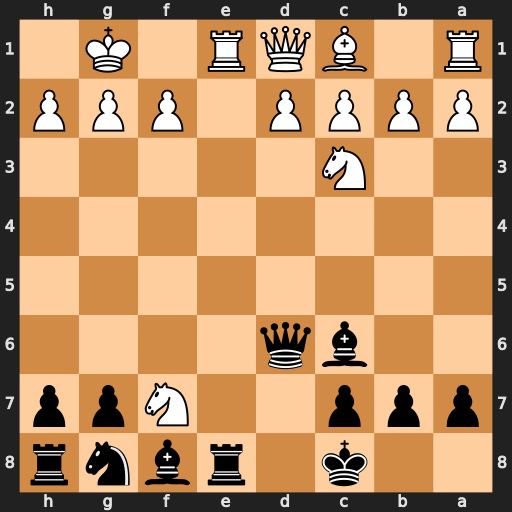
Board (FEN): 2k1rbnr/ppp2Npp/2bq4/8/8/2N5/PPPP1PPP/R1BQR1K1
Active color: b
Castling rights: -
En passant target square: -
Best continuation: Rxe1+ Qxe1 Qg6